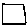
Label: square